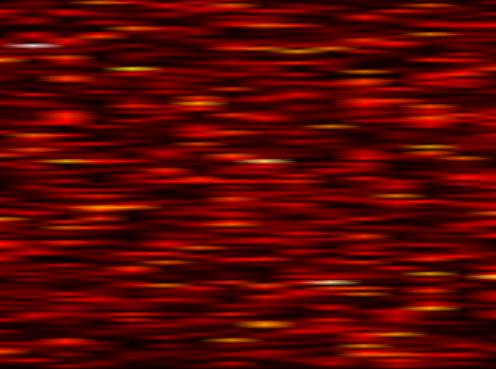
Label: OFDM